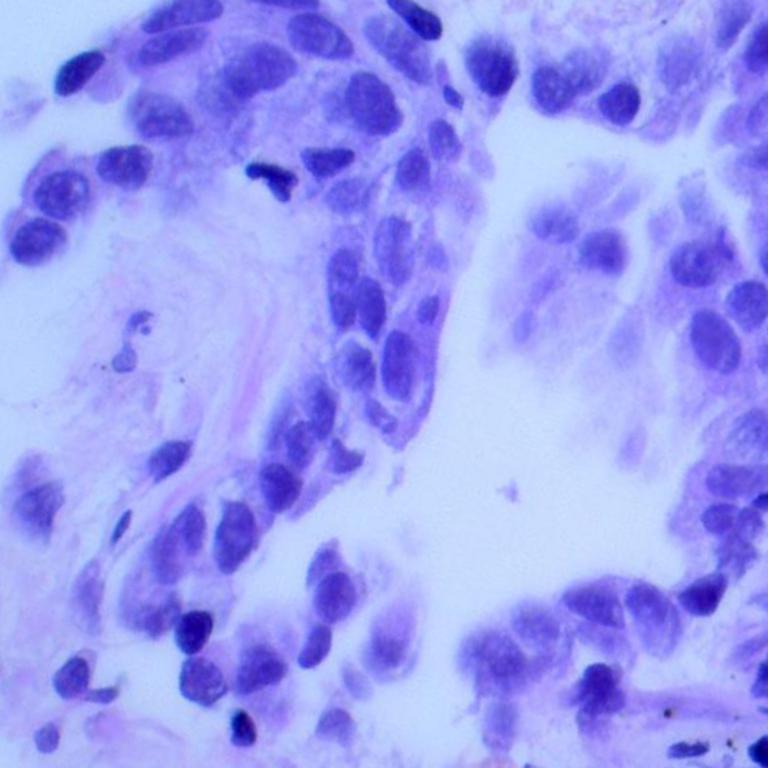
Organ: lung
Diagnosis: adenocarcinomas